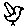
Label: bird